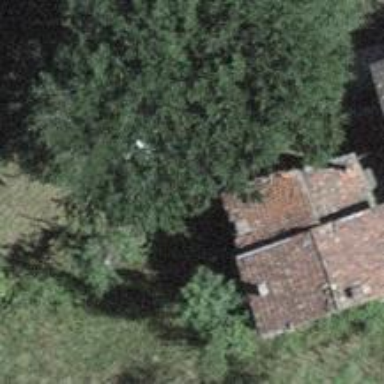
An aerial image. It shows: Isolated dwelling in the countryside.